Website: macys
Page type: delivery-shipping
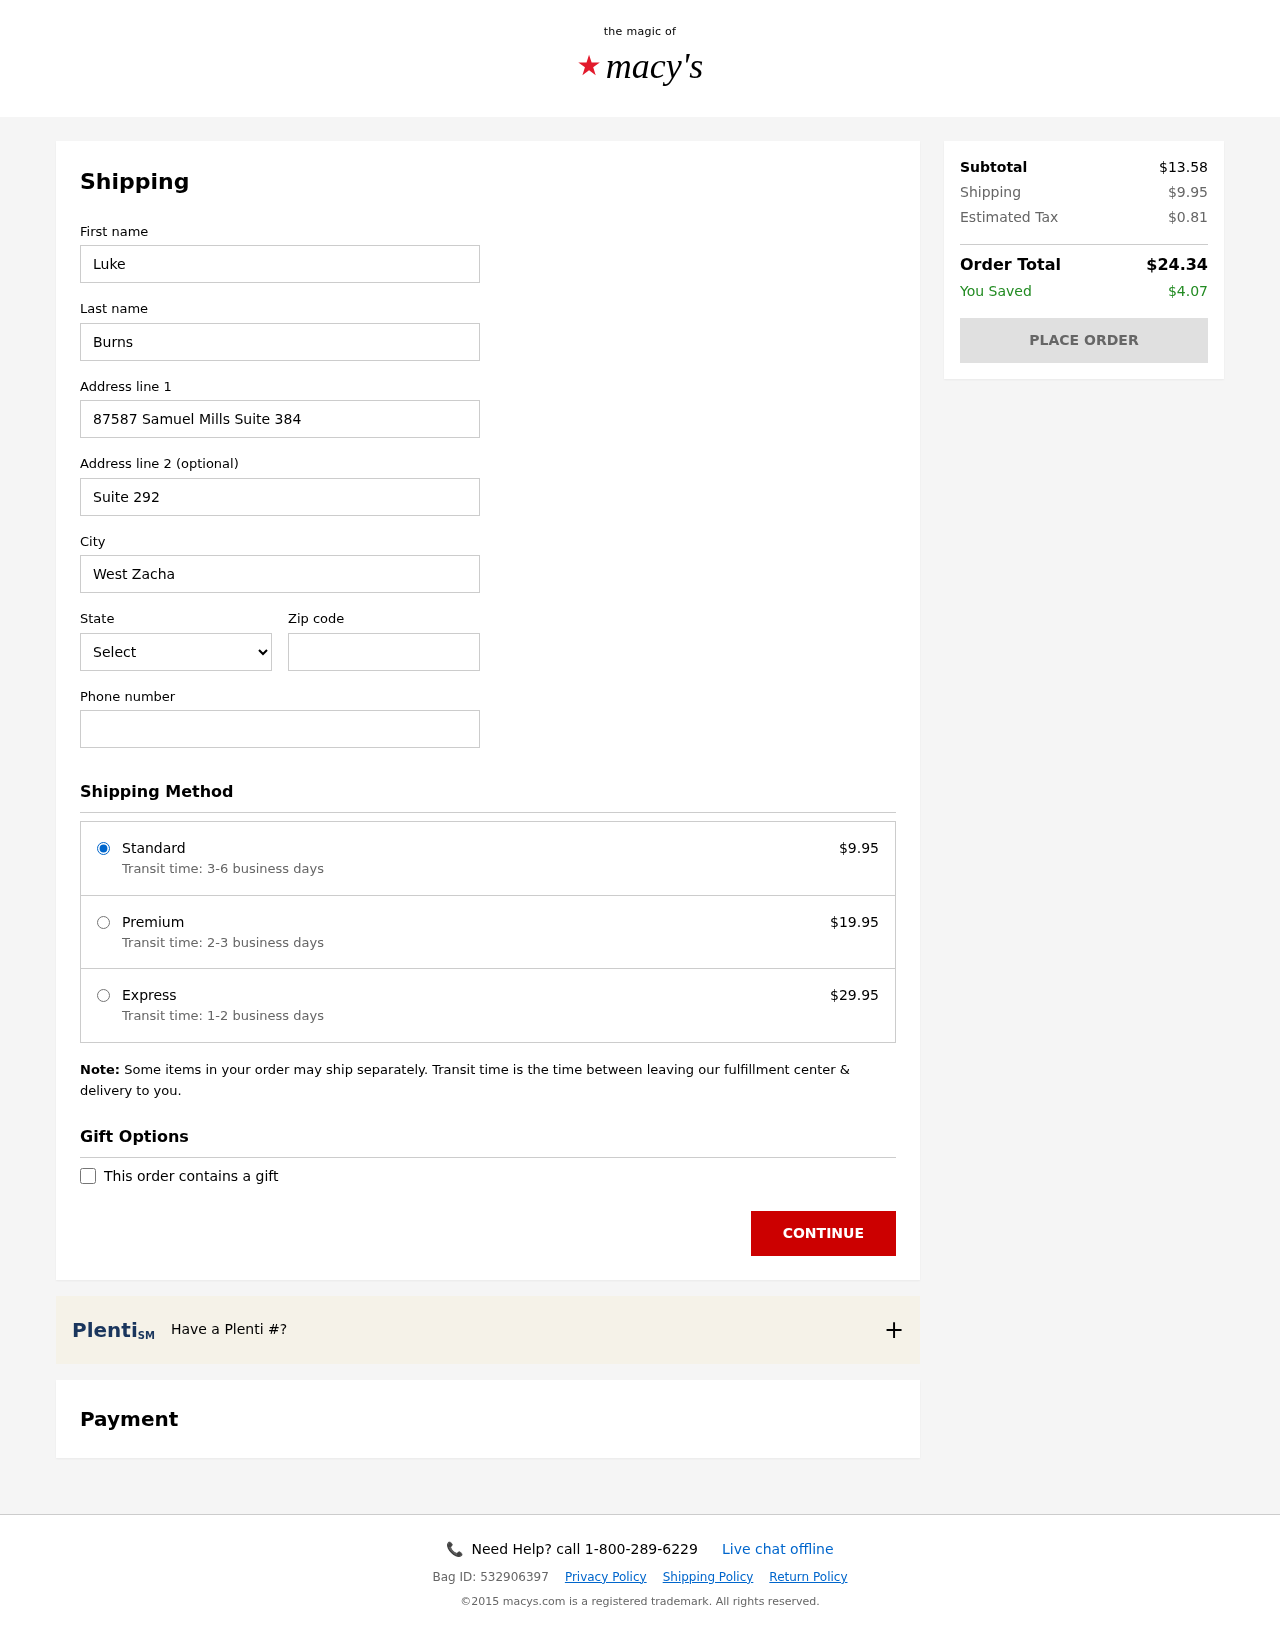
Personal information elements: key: PII_CITY
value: West Zacharyfurt
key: PII_FIRSTNAME
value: Luke
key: PII_LASTNAME
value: Burns
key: PII_PHONE
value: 9665510333
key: PII_POSTCODE
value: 24109
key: PII_STATE_ABBR
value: HI
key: PII_STREET
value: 87587 Samuel Mills Suite 384
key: PII_STREET2
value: Suite 292
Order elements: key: ORDER_SHIPPING_COST
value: $9.95
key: ORDER_SHIPPING_PREMIUM
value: $19.95
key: ORDER_SHIPPING_EXPRESS
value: $29.95
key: ORDER_SUBTOTAL
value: $13.58
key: ORDER_TAX
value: $0.81
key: ORDER_TOTAL
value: $24.34
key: ORDER_SAVINGS
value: $4.07